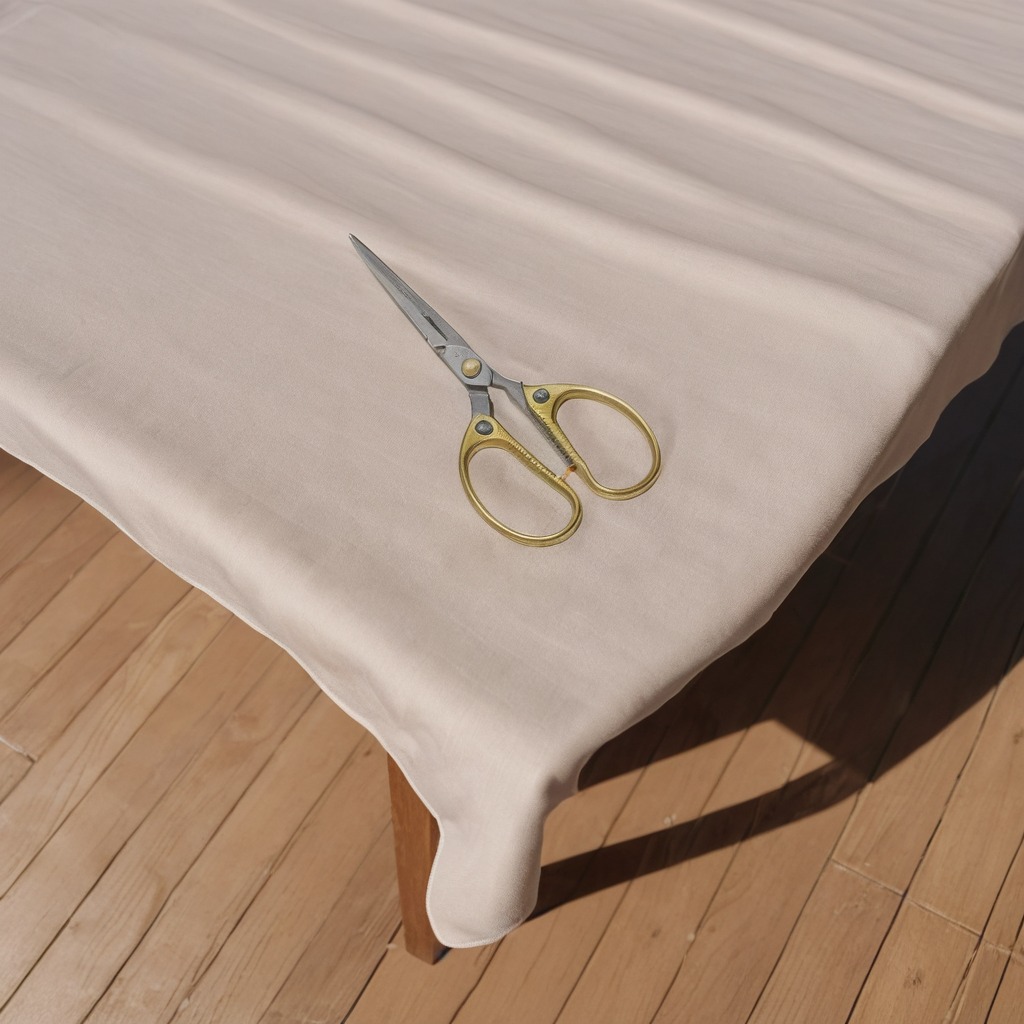
A scissor lying on the wooden table.